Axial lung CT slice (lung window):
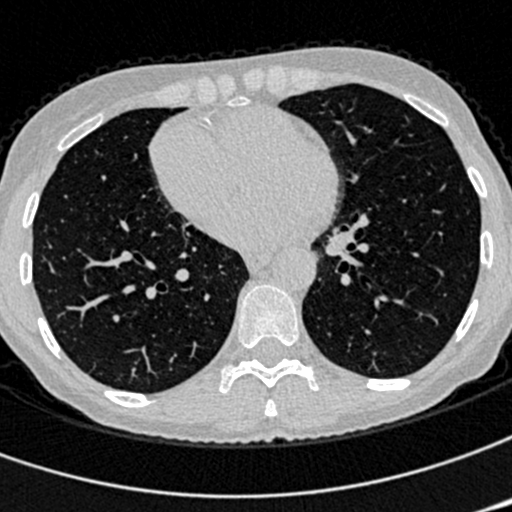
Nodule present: no